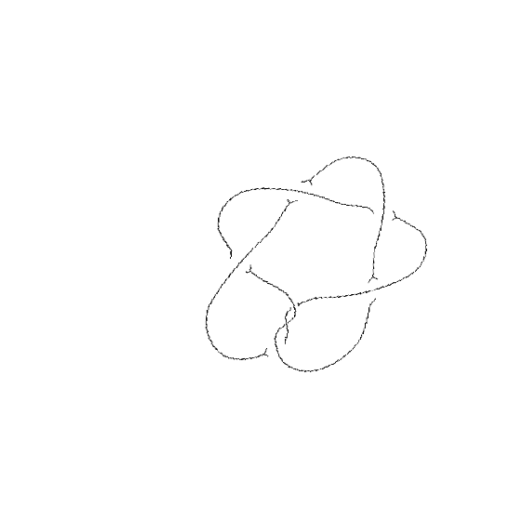
Crossing number: 7